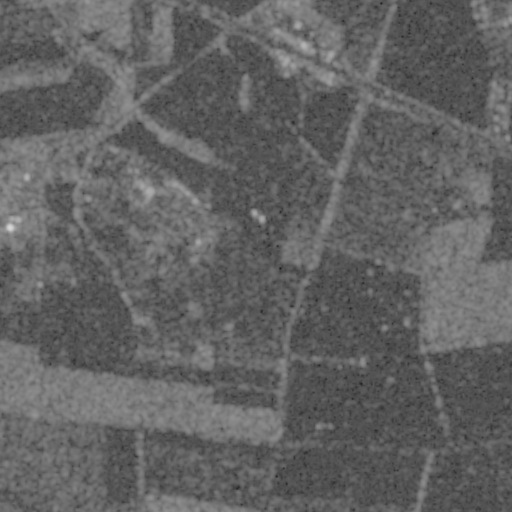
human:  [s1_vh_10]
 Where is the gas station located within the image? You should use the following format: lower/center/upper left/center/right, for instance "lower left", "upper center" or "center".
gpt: The gas station is located in the upper right of the image.
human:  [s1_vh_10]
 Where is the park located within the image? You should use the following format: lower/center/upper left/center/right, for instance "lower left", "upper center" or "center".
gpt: The park is located in the center left of the image.
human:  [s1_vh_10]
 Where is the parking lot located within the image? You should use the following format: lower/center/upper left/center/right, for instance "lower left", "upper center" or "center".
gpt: The parking lot is located in the upper center of the image.
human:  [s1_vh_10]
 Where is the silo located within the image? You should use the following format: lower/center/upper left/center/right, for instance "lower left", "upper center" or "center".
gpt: The silo is located in the center left of the image.
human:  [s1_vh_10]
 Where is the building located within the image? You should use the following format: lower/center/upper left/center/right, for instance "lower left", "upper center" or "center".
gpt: There is no building in the image.

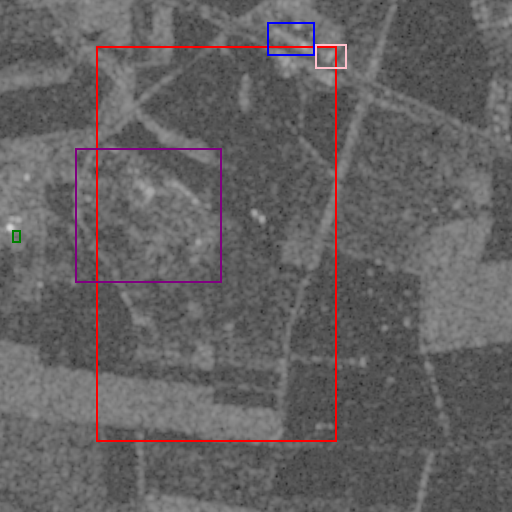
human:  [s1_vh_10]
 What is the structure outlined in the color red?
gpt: The structure outlined in red is a crop field.
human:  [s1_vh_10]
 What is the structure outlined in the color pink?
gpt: The structure outlined in pink is a gas station.
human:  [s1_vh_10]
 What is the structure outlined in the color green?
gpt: The structure outlined in green is a park.
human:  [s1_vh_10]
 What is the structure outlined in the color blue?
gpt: The structure outlined in blue is a parking lot.
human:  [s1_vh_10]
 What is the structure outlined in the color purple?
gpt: The structure outlined in purple is a quarry.
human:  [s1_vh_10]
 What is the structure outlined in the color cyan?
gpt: There is no cyan outline.